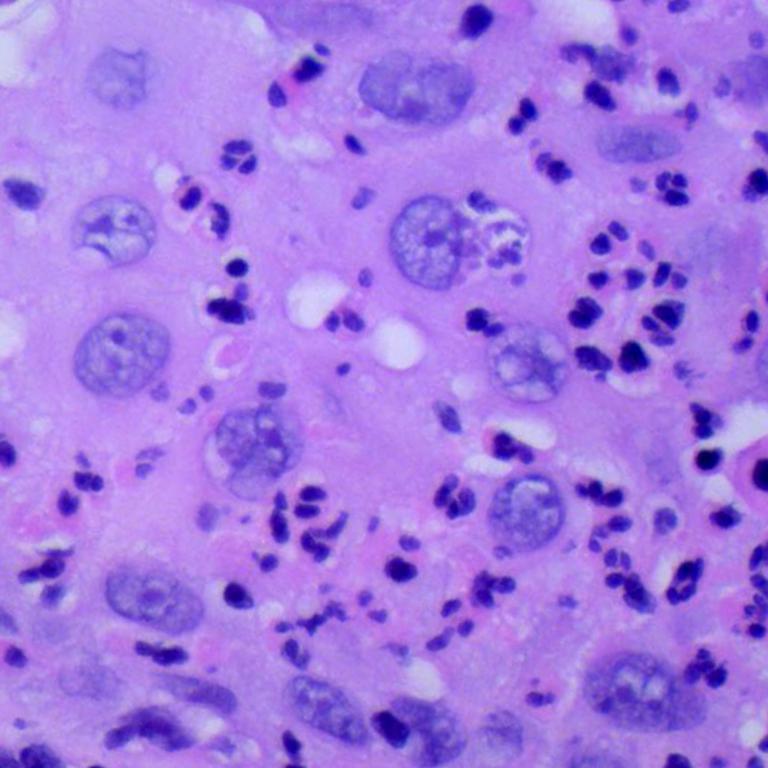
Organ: lung
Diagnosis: squamous carcinomas